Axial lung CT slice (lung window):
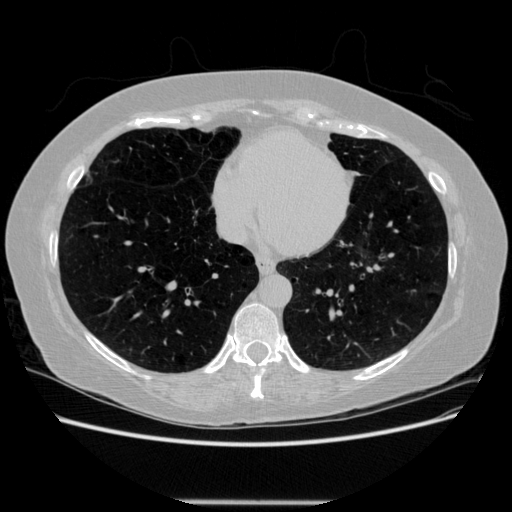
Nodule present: no